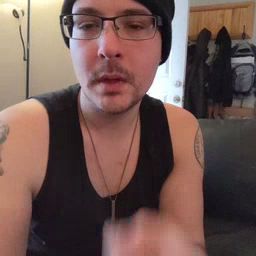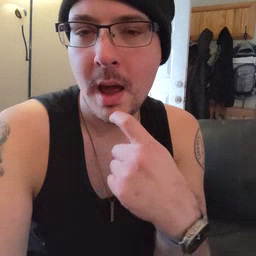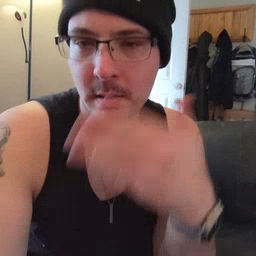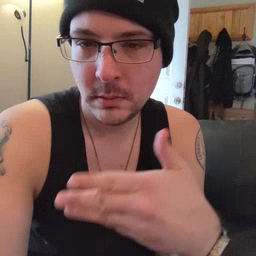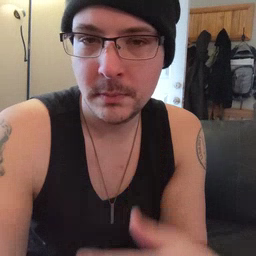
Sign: glasswindow